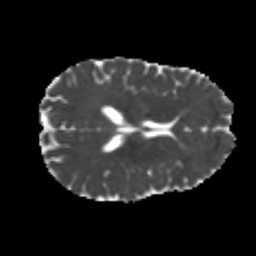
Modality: MD
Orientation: axial
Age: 21
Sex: female
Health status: healthy
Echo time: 0.074 s